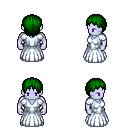
a pixel art fantasy rpg character, male body template, dark elf, purple skin, underdress, metal pants, green plain hairstyle, brown shoes, four views (front, back, left, right), 2x2 character sprite sheet, small pixel art, hard edges, no anti-aliasing